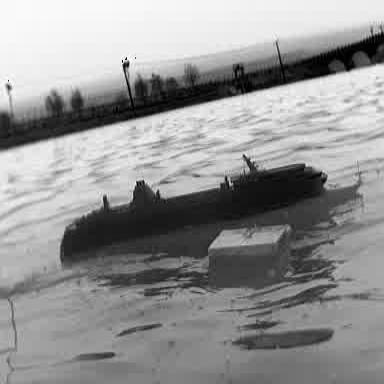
There is a container_ship in the infrared image.